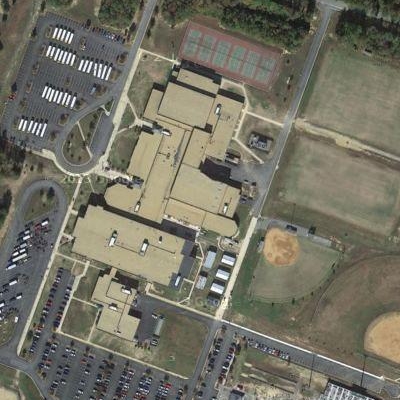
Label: Industry